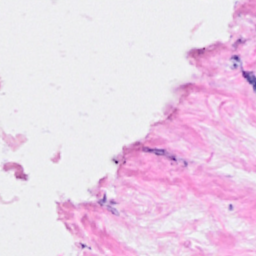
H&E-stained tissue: Breast